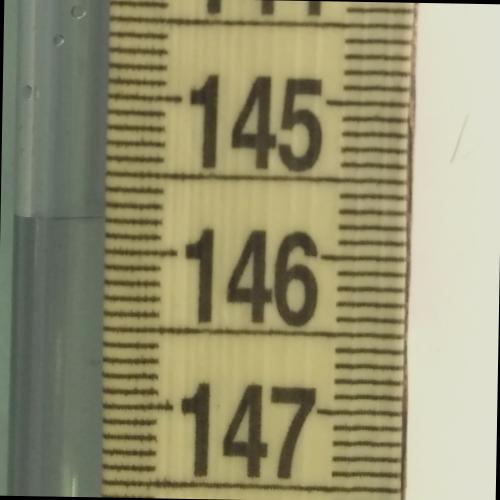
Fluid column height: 145.8 cm